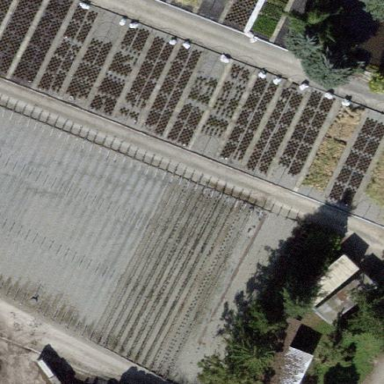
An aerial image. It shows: Plant nursery area.